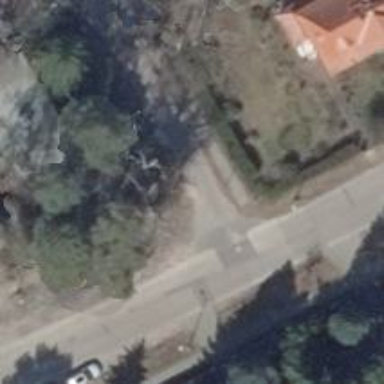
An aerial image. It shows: Asphalt road in residential area.